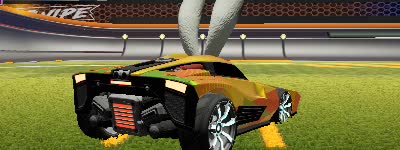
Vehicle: breakout